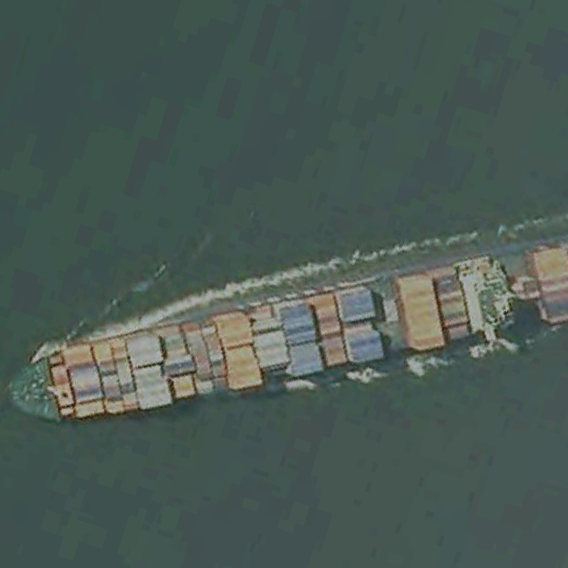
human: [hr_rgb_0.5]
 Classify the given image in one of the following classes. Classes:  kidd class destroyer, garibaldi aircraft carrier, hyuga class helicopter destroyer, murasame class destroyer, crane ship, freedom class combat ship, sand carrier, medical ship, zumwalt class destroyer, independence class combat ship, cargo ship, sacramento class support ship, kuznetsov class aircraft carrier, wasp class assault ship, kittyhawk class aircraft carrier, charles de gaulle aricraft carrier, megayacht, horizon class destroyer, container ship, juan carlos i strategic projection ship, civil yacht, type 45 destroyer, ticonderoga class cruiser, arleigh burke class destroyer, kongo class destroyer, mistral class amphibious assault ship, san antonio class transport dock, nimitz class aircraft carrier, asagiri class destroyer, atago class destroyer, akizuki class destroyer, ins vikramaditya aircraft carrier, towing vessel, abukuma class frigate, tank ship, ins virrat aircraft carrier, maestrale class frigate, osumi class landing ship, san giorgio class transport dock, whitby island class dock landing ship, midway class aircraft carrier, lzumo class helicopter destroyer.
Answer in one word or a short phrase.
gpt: Container ship